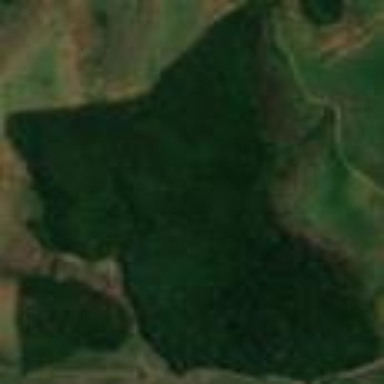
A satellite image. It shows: Woodland with broadleaved trees that are evergreen.